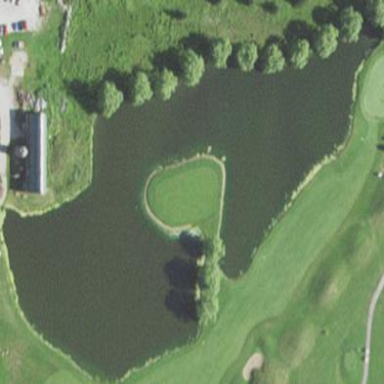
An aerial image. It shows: Water hazard in golf course. The hazard is natural water feature.